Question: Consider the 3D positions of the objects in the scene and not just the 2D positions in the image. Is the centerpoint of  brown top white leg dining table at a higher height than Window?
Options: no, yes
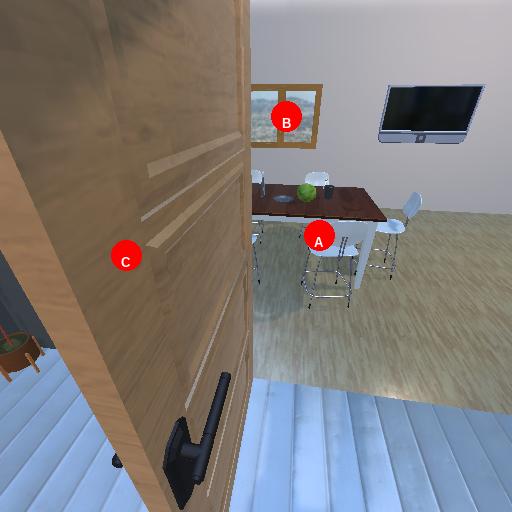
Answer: no